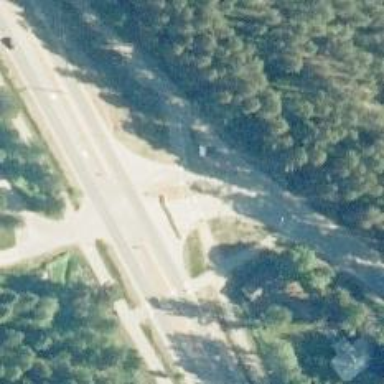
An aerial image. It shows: Asphalt path with crossing.